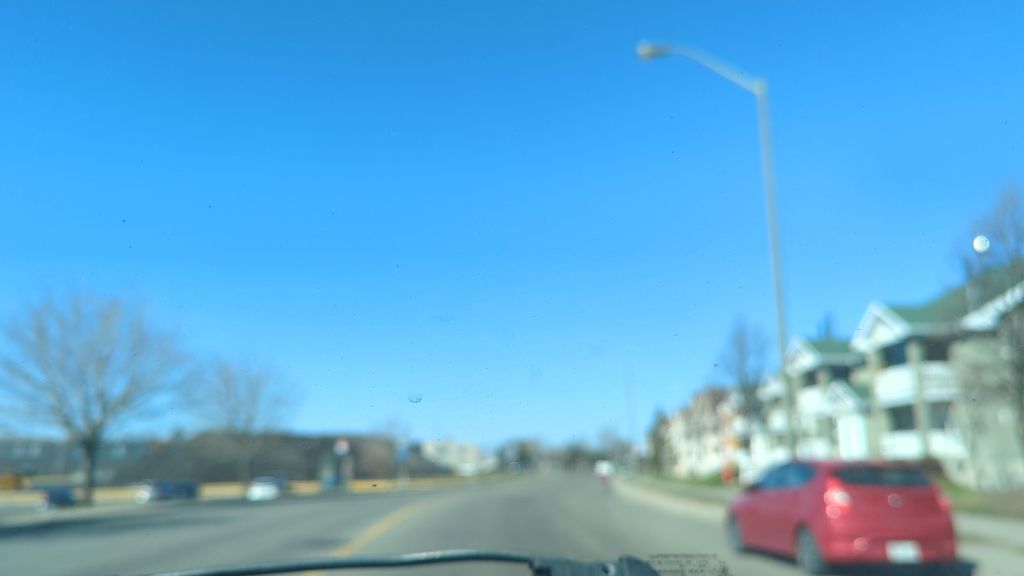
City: quebec_city